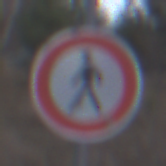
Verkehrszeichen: VerbotFussgaenger
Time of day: MorningAfternoon
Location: Outdoor (Nature)
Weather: PartlyCloudy
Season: NotSpecified
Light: Natural